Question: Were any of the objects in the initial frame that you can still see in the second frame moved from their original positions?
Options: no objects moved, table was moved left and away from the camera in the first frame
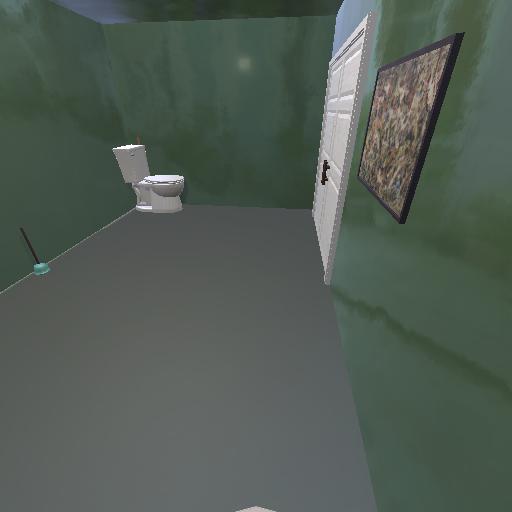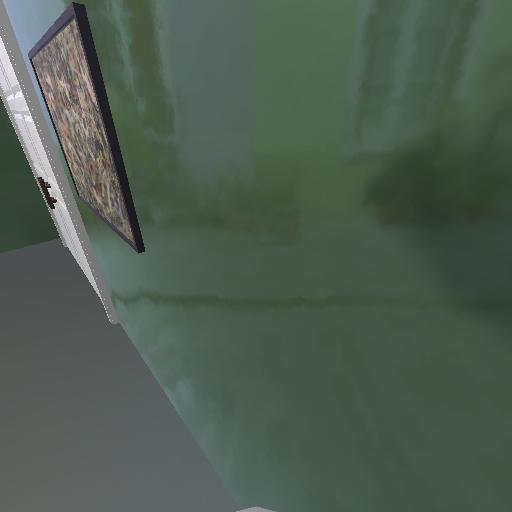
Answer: no objects moved